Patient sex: M
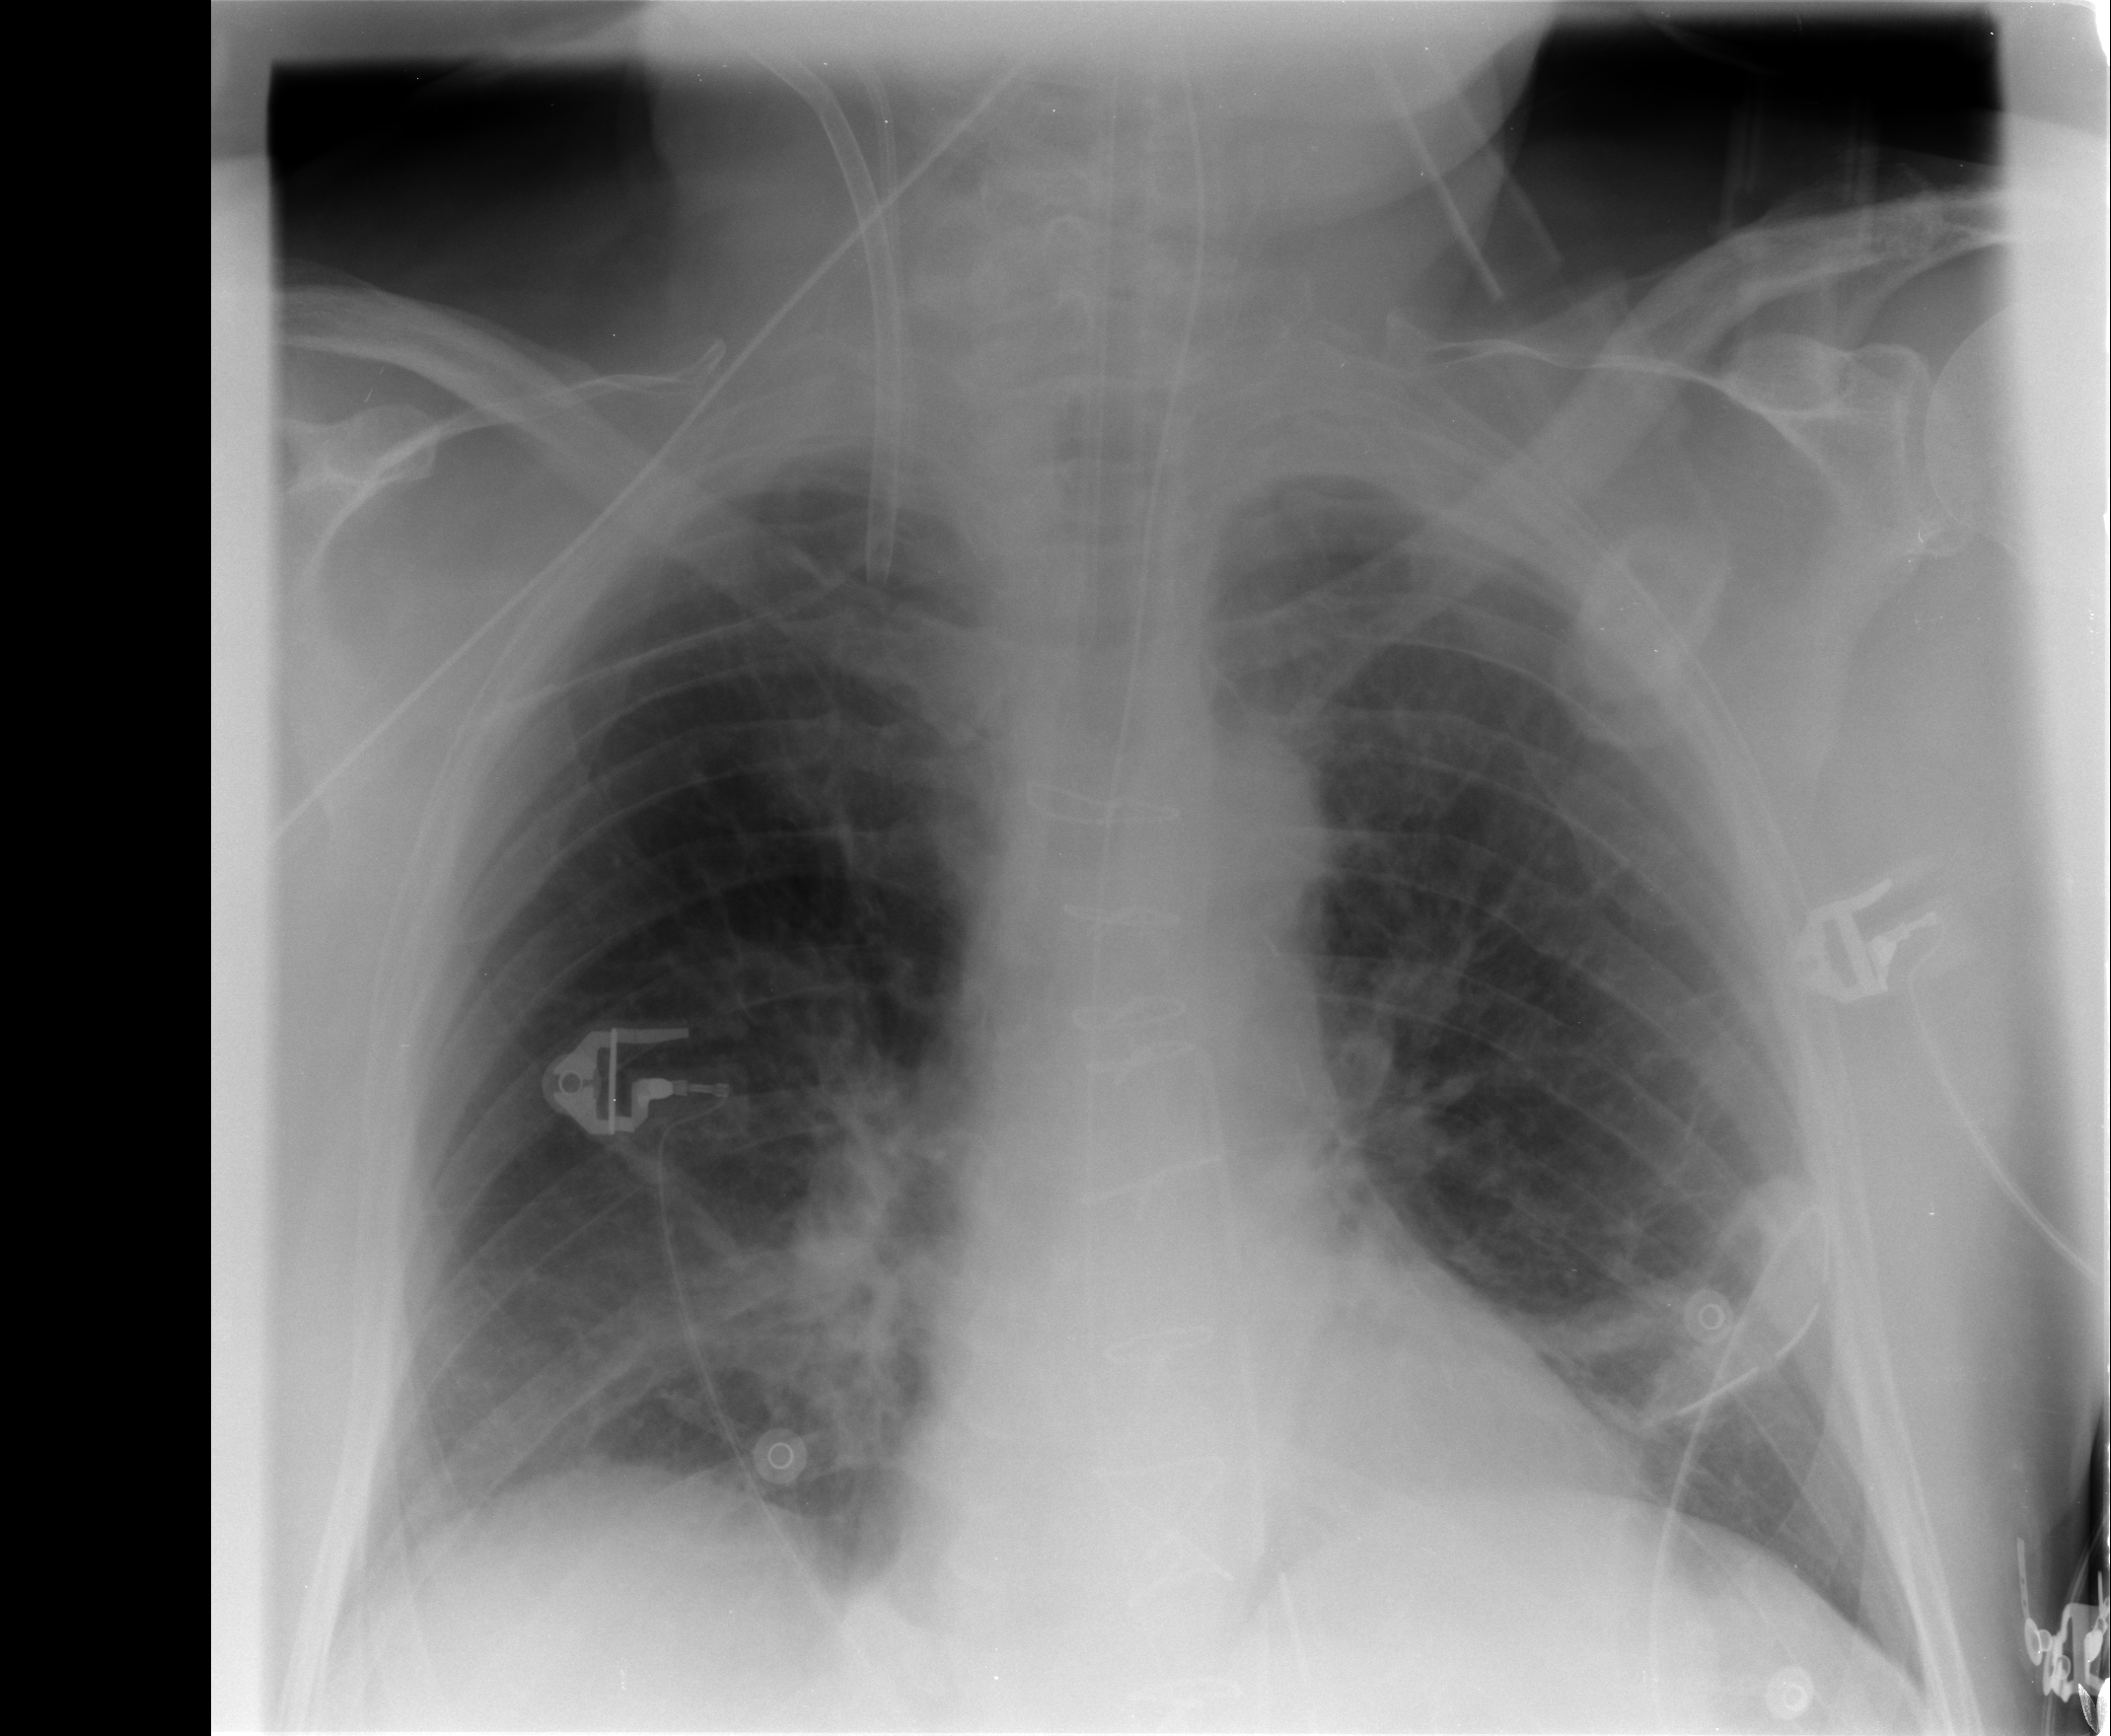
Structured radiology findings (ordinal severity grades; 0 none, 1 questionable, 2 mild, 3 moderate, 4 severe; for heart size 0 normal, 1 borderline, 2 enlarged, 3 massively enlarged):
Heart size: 0
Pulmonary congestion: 1
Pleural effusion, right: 1
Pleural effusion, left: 0
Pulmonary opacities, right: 1
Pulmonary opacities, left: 0
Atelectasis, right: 2
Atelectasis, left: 1